高三 · 计数
有甲、乙两个盒子, 甲盒子里有 1 个红球, 乙盒子里有 3 个红球和 3 个黑球,现从乙盒子里随机取出 $n\left(1 \leq n \leq 6, n \in \mathrm{N}^{*}\right)$ 个球放入甲盒子后, 再从甲盒子里随机取一球, 记取到的红球个数为 $\xi$ 个, 则随着 $n\left(1 \leq n \leq 6, n \in \mathrm{N}^{*}\right)$ 的增加, 下列说法正确的是 ( )
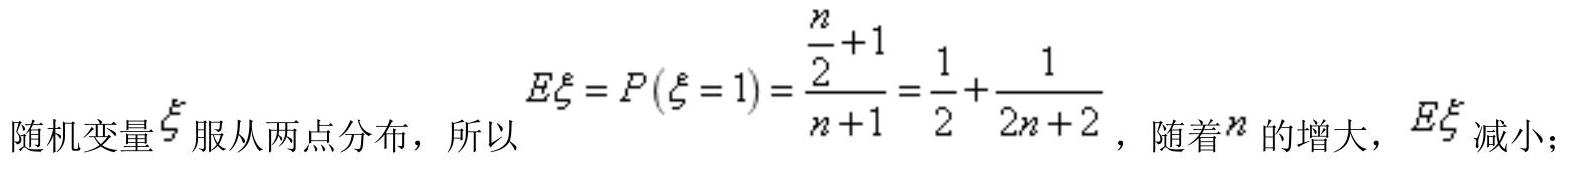
A. $E \xi$ 增加, $D \xi$ 增加
B. $E \xi$ 增加, $D \xi$ 减小
C. $E \xi$ 减小, $D \xi$ 增加
D. $E \xi$ 减小, $D \xi$ 减小
答案: C
解析: 答案:C

【解析】由题意可知, 从乙盒子里随机取出 $n$ 个球, 含有红球个数 $X$ 服从超几何分布, 即 $X \sim H(6,3, n)$,

其中 $P(X=k)=\frac{\mathrm{C}_{3}^{k} \mathrm{C}_{3}^{n-k}}{\mathrm{C}_{6}^{n}}$, 其中 $k \in \mathrm{N}, k \leq 3$ 且 $k \leq n, E X=\frac{3 n}{6}=\frac{n}{2}$.

故从甲盒中取球, 相当于从含有 $\frac{n}{2}+1$ 个红球的 $n+1$ 个球中取一球, 取到红球个数为 $\xi$,

故 $P(\xi=1)=\frac{\frac{n}{2}+1}{n+1}=\frac{1}{2}+\frac{1}{2 n+2}$,

$D \xi=1-P(\xi=1)=\frac{1}{2}-\frac{1}{2 n+2}$, 随着 $n$ 的增大, $D \xi$ 增大,

故选 C.

13.答案:11

【解析】设需要至少布置 $n$ 门高炮,

$\because$ 某种高炮在它控制的区域内击中敌机的概率为 $0 \cdot 2$,

要使敌机一旦进入这个区域后有